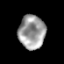
Tissue: prostate
Cell type: T cells
Senescence score: 0.3474
Nuclear area (px): 876
Mean DAPI intensity: 156.757